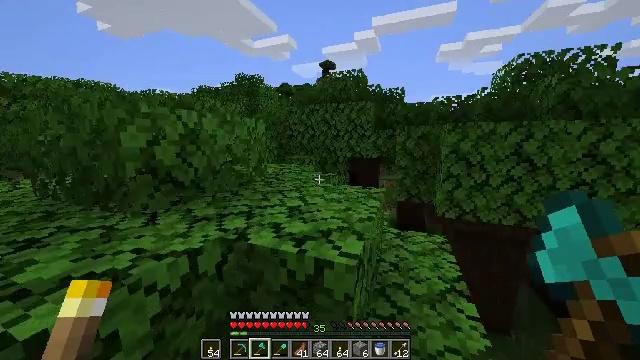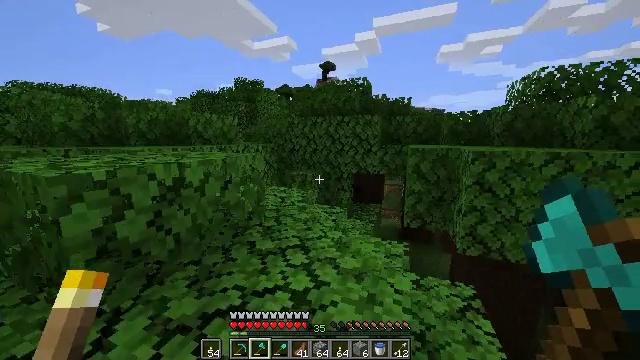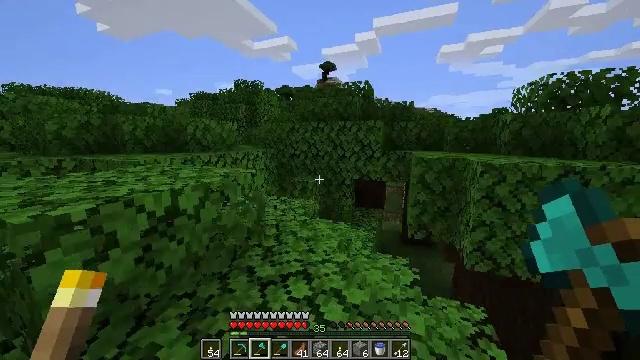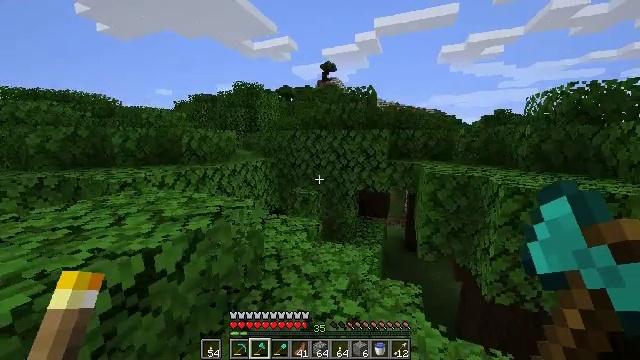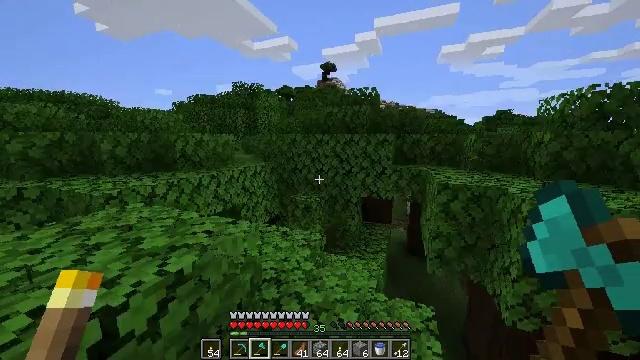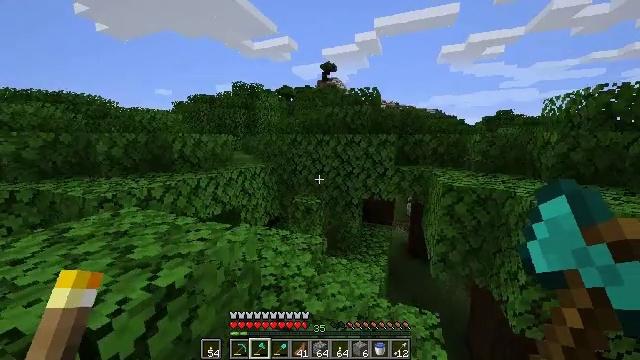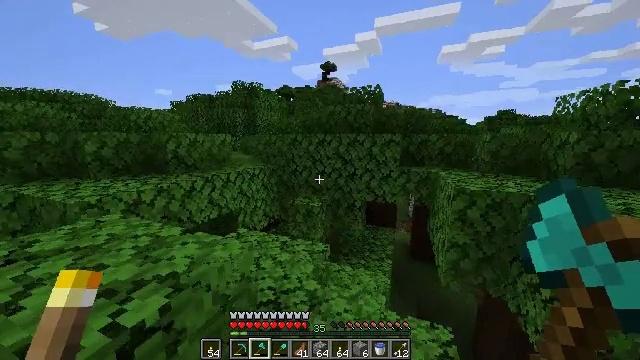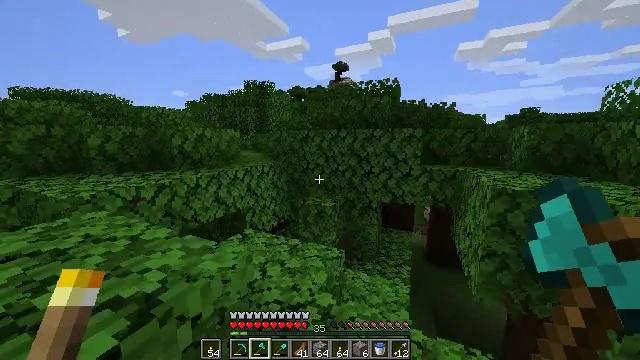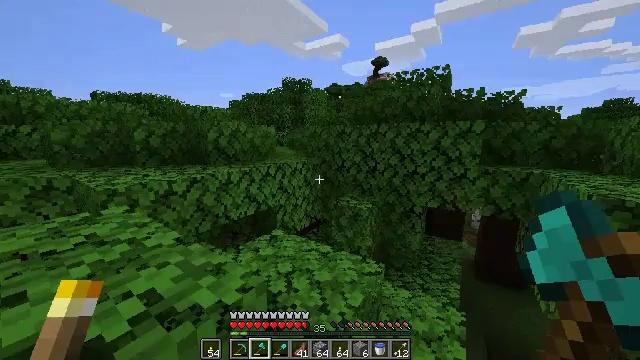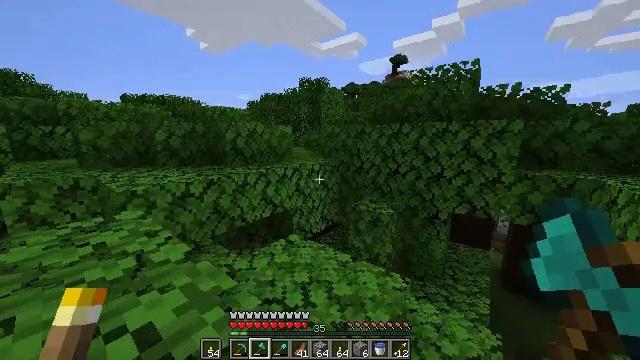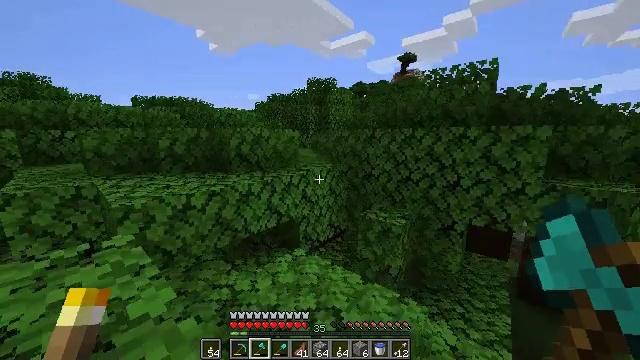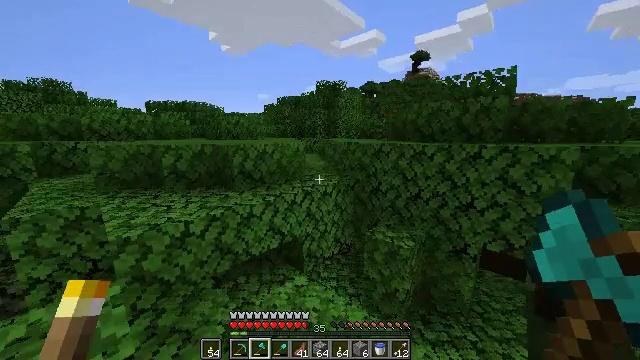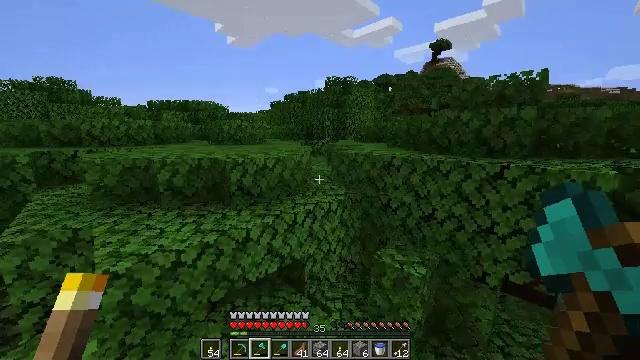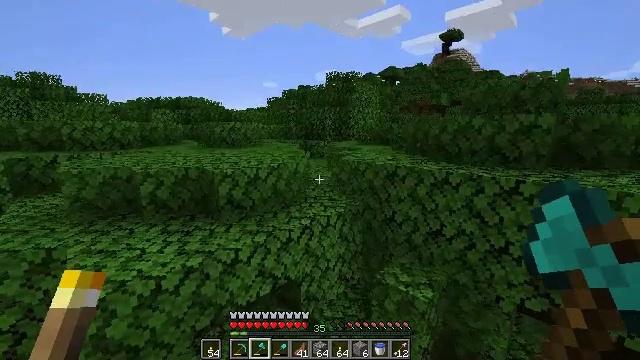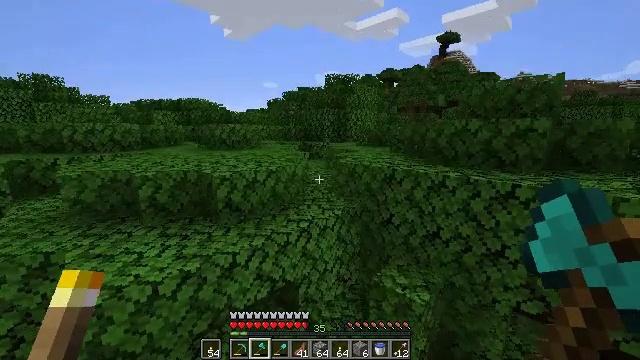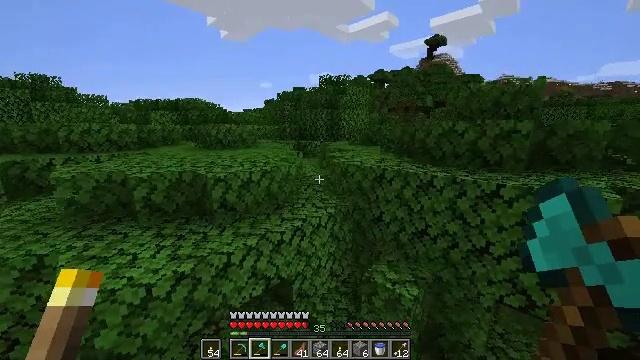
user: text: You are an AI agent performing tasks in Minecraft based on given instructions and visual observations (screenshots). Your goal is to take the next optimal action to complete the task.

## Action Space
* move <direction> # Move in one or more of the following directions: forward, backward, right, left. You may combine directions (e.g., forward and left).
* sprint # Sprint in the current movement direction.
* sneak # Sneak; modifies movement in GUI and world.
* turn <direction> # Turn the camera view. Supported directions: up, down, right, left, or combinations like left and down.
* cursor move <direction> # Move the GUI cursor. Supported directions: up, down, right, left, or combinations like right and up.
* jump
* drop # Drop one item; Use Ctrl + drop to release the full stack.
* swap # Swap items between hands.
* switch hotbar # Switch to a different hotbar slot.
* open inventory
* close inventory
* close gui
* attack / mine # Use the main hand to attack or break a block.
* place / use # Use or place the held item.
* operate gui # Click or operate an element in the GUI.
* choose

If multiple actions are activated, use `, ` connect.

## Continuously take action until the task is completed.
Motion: motion action
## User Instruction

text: Break oak leaves from the trees.
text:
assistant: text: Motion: move forward and move left, sprint, jump
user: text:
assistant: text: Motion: move forward, sprint, jump
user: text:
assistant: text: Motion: move forward, sprint, jump
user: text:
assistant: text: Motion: move forward, sprint, jump
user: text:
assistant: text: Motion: move forward, sprint, jump
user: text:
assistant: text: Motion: move forward, sprint, jump
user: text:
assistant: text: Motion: move forward, sprint, turn left, jump
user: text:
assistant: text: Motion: move forward and move left, sprint, turn left, jump
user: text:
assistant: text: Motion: move forward and move left, sprint, turn left, jump
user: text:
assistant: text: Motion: move forward and move left, sprint, turn left, jump
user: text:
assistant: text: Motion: move forward and move left, sprint, turn left, jump
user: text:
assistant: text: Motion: move forward and move left, sprint, turn left, jump
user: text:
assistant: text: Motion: move forward and move left, sprint, jump
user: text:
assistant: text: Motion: move forward and move left, sprint, jump
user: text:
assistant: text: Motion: move forward, sprint, turn right, jump
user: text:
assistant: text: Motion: move forward, sprint, jump
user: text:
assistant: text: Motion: move forward, sprint, jump
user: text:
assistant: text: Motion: move forward and move left, sprint, jump
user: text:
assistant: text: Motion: move forward and move left, sprint, jump
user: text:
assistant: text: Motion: move forward and move left, sprint, turn left, jump
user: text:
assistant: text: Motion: move forward and move left, sprint, turn left, jump
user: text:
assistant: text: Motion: move forward and move left, sprint, jump
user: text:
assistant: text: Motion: move forward and move left, sprint, jump
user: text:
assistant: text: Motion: move forward and move left, sprint, jump
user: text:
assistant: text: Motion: move forward and move left, sprint, jump
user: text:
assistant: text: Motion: move forward and move left, sprint, jump
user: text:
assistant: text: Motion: move forward and move left, sprint, jump
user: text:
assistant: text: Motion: move forward and move left, sprint, jump
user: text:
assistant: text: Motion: move forward and move left, sprint, jump
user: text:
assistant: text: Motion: move forward and move left, sprint, jump